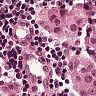
Metastatic tissue present: yes